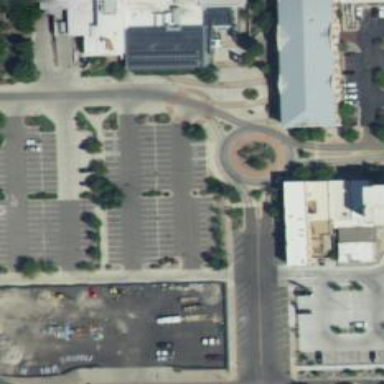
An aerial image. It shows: Parking space is available.